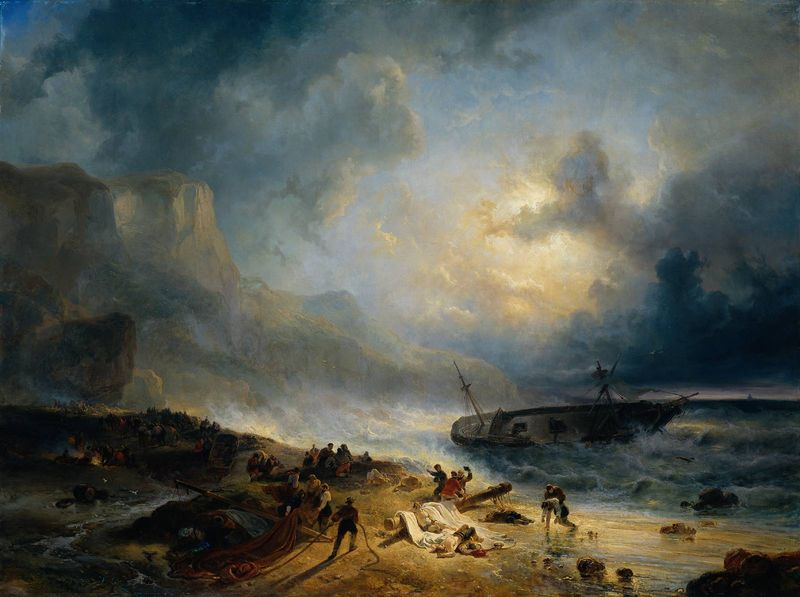
Titel: Schiffswrack an einer Felsenküste
Künstler: Wijnandus J.J. Nuyen
Standort: Amsterdam
Institution: Rijksmuseum
Schlagwörter: berg, blau, dunkel, felsen, feuer, gemälde, gewitter, gruppe, himmel, mann, meer, schatten, wasser, weiß, wolken, gelb, landschaft, menschen, sand, see, ufer, abend, braun, frau, grau, hell, hintergrund, licht, männer, nacht, orange, schwarz, rot, tuch, malerei, mensch, stein, steine, tod, tot, tragen, öl, natur, sonne, dunkelheit, boot, gischt, küste, schiff, segel, strand, wellen, kisten, fahne, flagge, mast, segelschiff, abhang, berge, fels, gebirge, klippen, nebel, steil, ladung, masten, friedrich, romantik, schaum, achenbach, aufgewühlt, brandung, erhaben, flut, katastrophe, katastrophenbild, naturgewalt, orkan, schiffbruch, seemänner, seenot, seile, stranden, sturm, tau, unglück, untergang, unwetter, woge, blue, crowd, men, oil, people, red, white, women, black, dark, old, painting, robe, woman, yellow, oil painting, brown, perspective, wooden, mondlicht, glitzern, reflexion, taue, unscharf, klippe, ozean, steilküste, kanone, mond, helligkeit, bruan, beton, seil, gefahr, tote, spritzen, verschwommen, wood, hilfe, cliff, cloud, clouds, man, rock, rocks, sky, dramatisch, wrack, boat, hills, landscape, mountain, mountains, nature, ocean, sea, ship, shore, water, waves, horizon, island, sun, death, fässer, maste, coast, light, dusk, night, grund, seefahrer, durchbruch, shadow, realism, allegory, french, romantic, romanticism, drama, golf, accident, adrift, adript, beach, boats, british, capsizal, capsize, capzise, cliffs, cloudy, crash, crashing, dead, died, disaster, drau, drowning, felsenküste, felsten, foam, gestrandet, helfen, injured, injury, kentern, landstrich, meerschaum, plünderer, refelction, rescue, retten, rettung, rope, sail, sailor, sailors, salvation, sandbank, save, schiffbrüchige, schiffswrack, seascape, seelandschaft, shelf, shipwreck, shipwrek, sos, spritze, storm, stormy, stran, strandung, survivors, tragedy, tragic, turner, ufert, verletze, wave, wet, wind, wrackteile, wreck, vollmond, flag, sunlight, human, clothes, teile, art, moon, tempest, cloth, ships, sunset, rough, cave, dawn, darkness, humans, fog, land, mist, strandräuber, sails, angespült, seashore, trouble, mystical, danger, urgewalt, firs, broken, setine, pain, suffering, blood, dying, david, windy, sticks, m,enschen, 19th century, seeunglück, sturm meer, kenterung, clif, wounded, battle scene, gloomy, vanishing, masts, crowed, beached, welllen, crew, vlouds, ropes, artwork, bluie, helping, colinization, element, overturn, beam, stranded, the sea, defeat, menschen schiff, urgewallt, drown, uifer, retrun, rettungsaktion, moirgen, booltsegel, kllippen, survivor, surf, schiffsbruh, schiffsbruch, montain, cloads, shipwreak, saving, distress, sink, sunk, the wreck of the hesperides, wow, passengers, overturned, broke, overturned ship, clouda, sik, rocls, mobydick, sun through the clouds, manstrnd